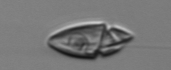
Label: Katodinium_or_Torodinium